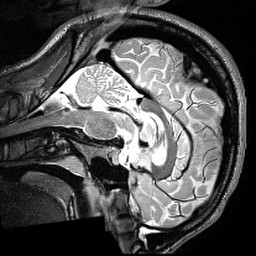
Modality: T2w
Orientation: sagittal
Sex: male
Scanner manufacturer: siemens
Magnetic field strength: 3 T
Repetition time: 3 s
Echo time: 0.418 s